Current action and preconditions to check: path_clear

Your task: For each precondition in the list above, predict whether it will hold at this action.

Consider the current scene as observed from the mobile robot's camera, and analyze the predicted future states of all dynamic agents (e.g., people, animals, vehicles, or any moving entities) within the NEXT SECOND.

IMPORTANT: Only answer "very likely" if you are absolutely certain—based on strong, clear evidence—that a dynamic agent will violate the precondition in the predicted future state. Do NOT answer "very likely" for unlikely, ambiguous, or low-probability risks.

Ask yourself for each precondition: Is there a high probability, with clear and convincing evidence, that the predicted future states of any dynamic agent will interfere with the predicted future state of the currently executing action within the NEXT SECOND, causing that precondition to fail?

Assess the risk level based on these predictions. Use "likely" or "very likely" if motions create a clear risk of interference.

Use "neutral" or "improbable" if agents are nearby but their predicted paths are clearly diverging or non-conflicting.

Failure Risk Categories: "very improbable", "improbable", "neutral", "likely", "very likely"

Answer Format: Output ONLY the probability_of_failure value from these categories: "very improbable", "improbable", "neutral", "likely", "very likely"

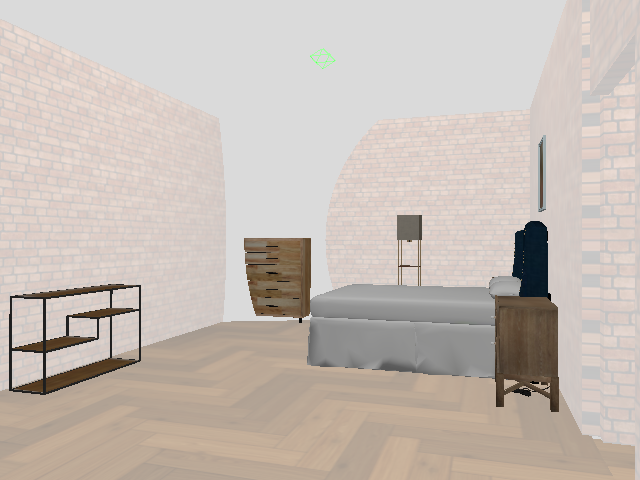

Answer: very improbable